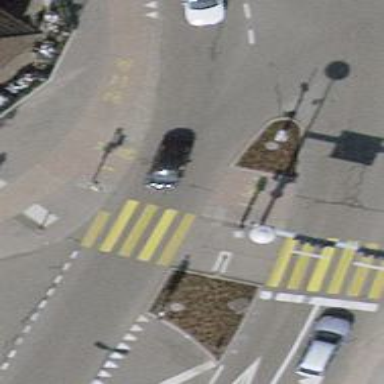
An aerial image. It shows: Traffic island along the road.